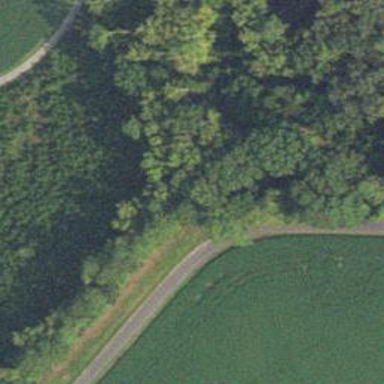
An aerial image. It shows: Tertiary road.